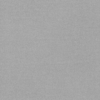
Label: dusty